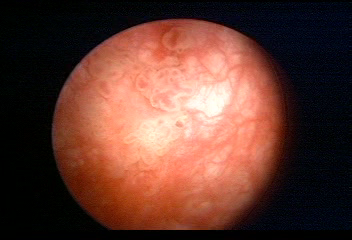
Modality: WLC
Class: Malignant
Subclass: LowGradePapillary
Lesion: L1
Stage: Ta
Morphology: Papillary
Bladder cancer association: Yes
Annotated structures: Tumor